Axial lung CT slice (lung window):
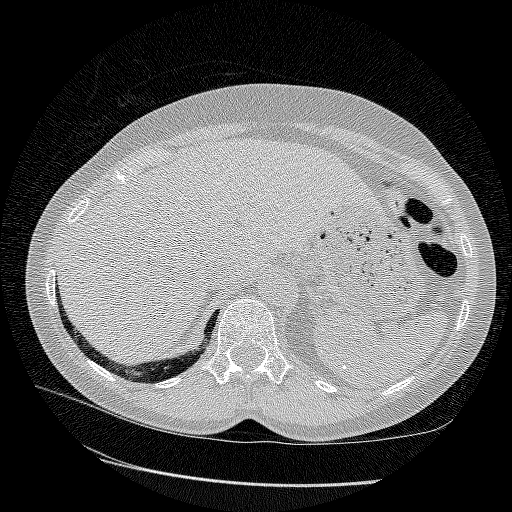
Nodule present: no